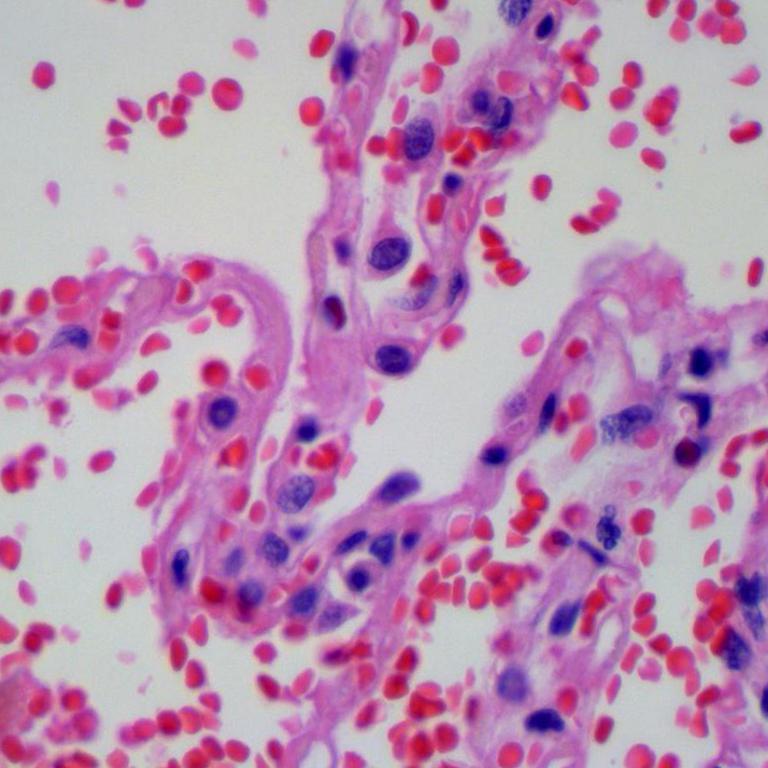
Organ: lung
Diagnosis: benign